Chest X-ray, AP view. Patient: 22 years old, sex M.
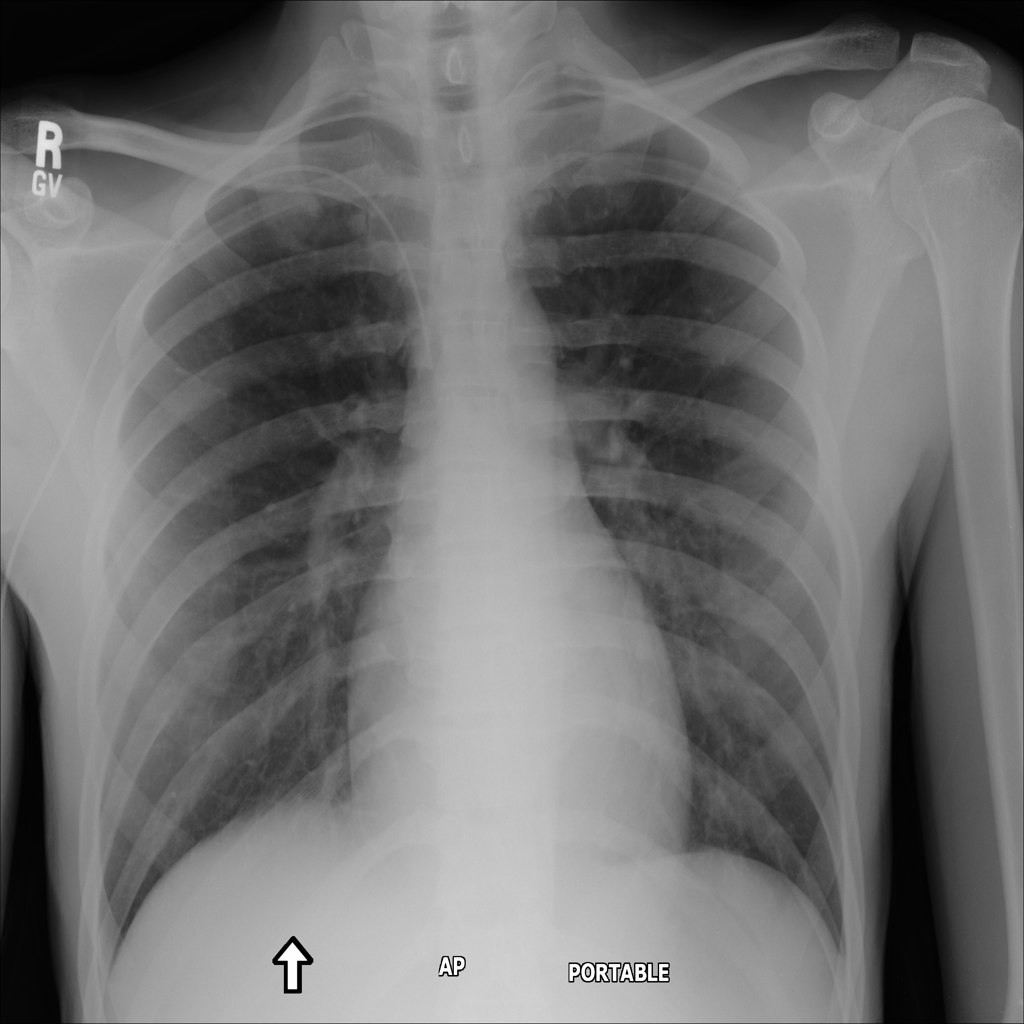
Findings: No Finding